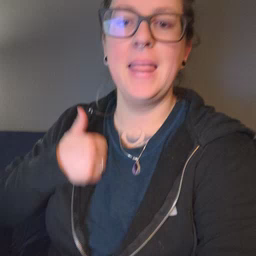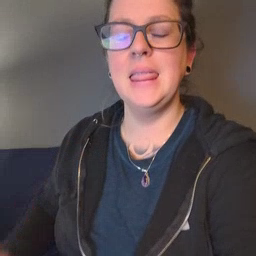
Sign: bath